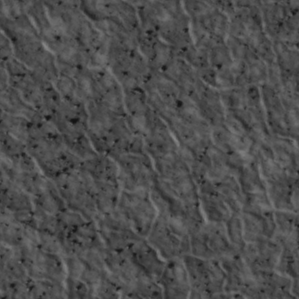
Label: non_frost